Question: Is there any way to make it happen that when is selected it also selects it's subs 2a and

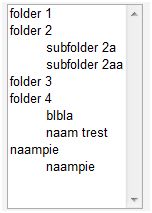
Answer: when you are creating folder list, you must keep two fields, one for checking if the item is it self a parent, and second field for , if it is child then who is its Parent. So when use clicks a parent it loop through list and then finds item who are its child, where it matches, just change "selected" to true.
For loop you can use javascript.